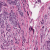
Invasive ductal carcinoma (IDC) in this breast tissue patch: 1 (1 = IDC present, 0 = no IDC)